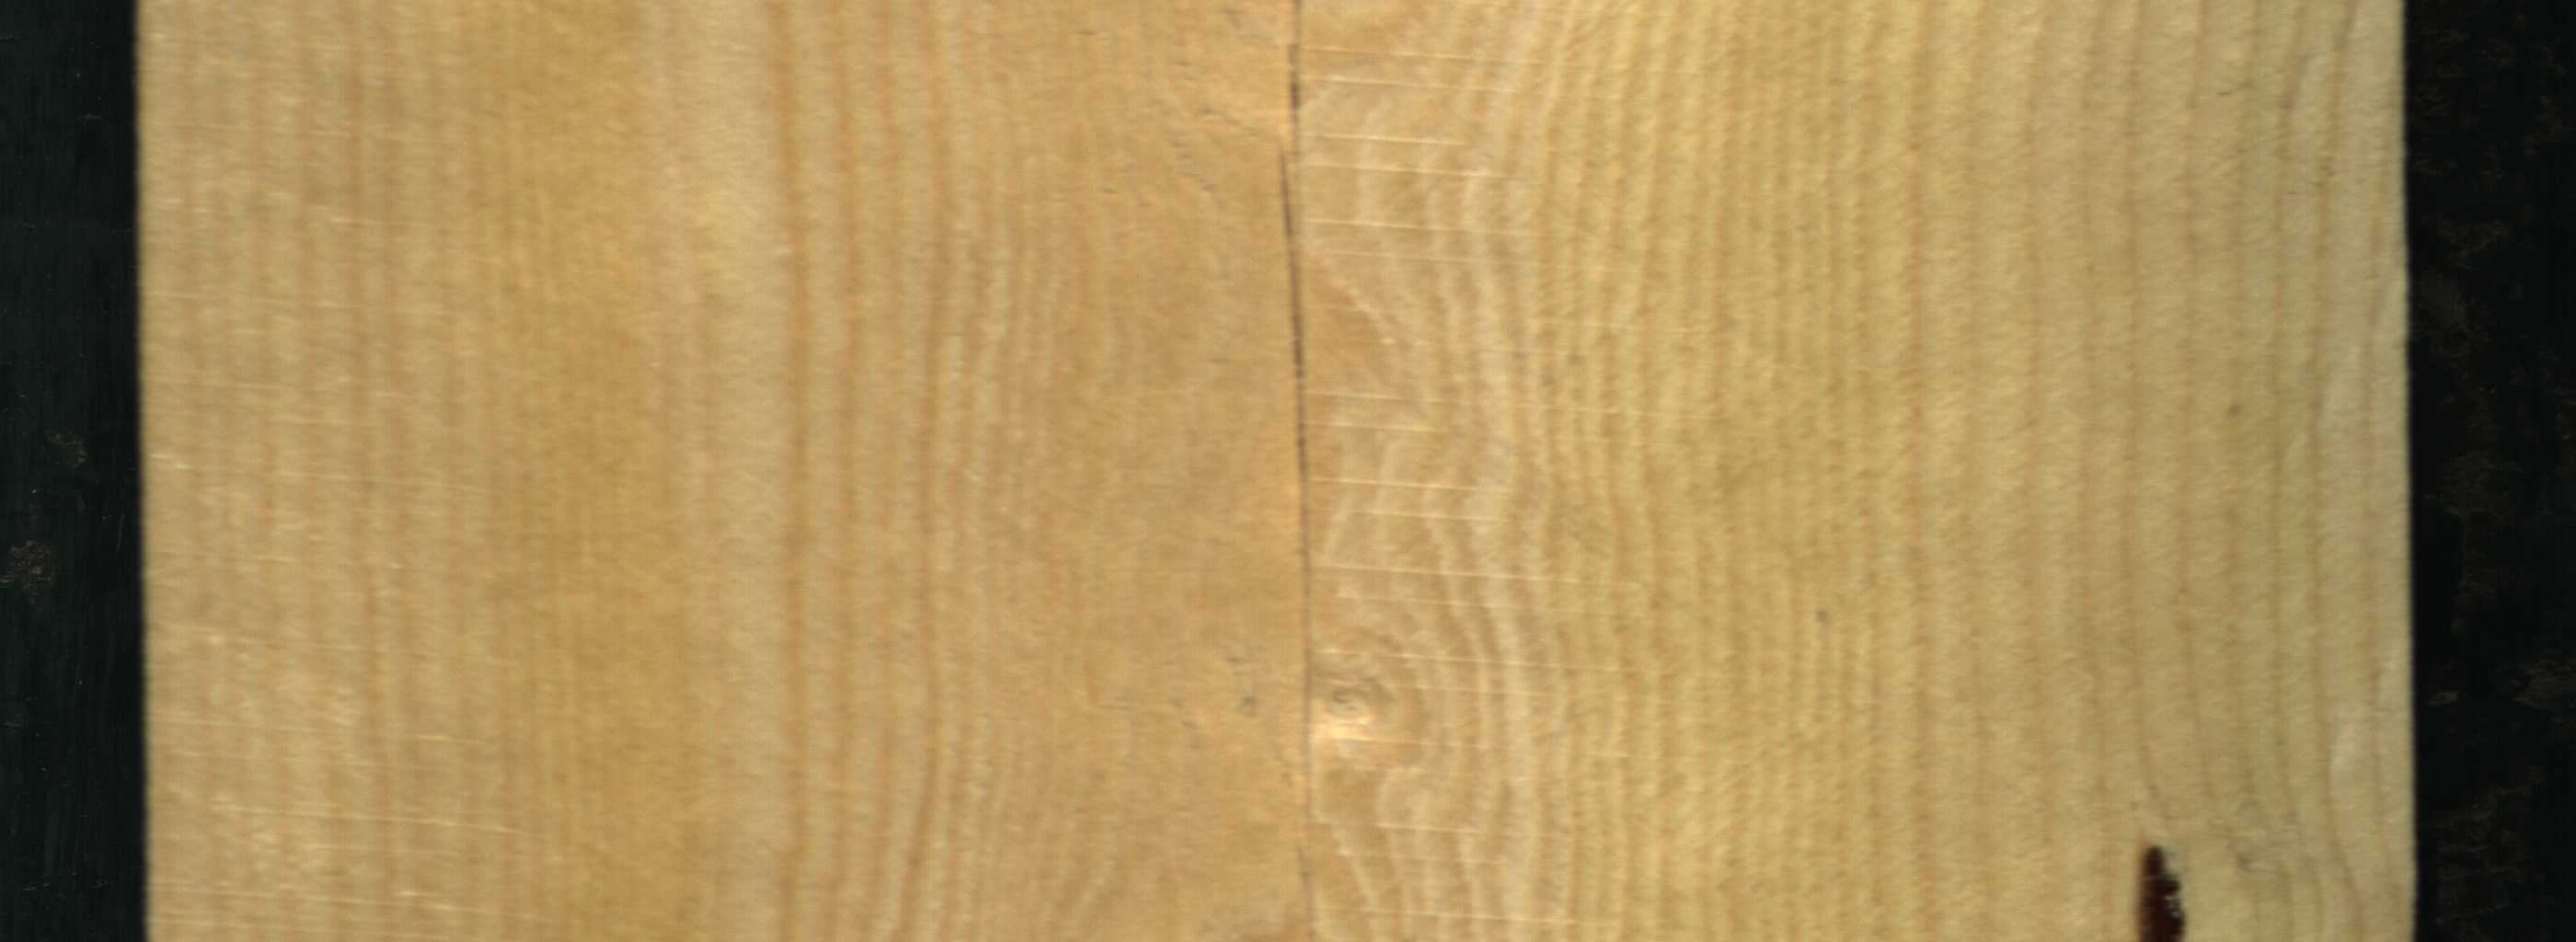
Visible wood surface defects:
resin